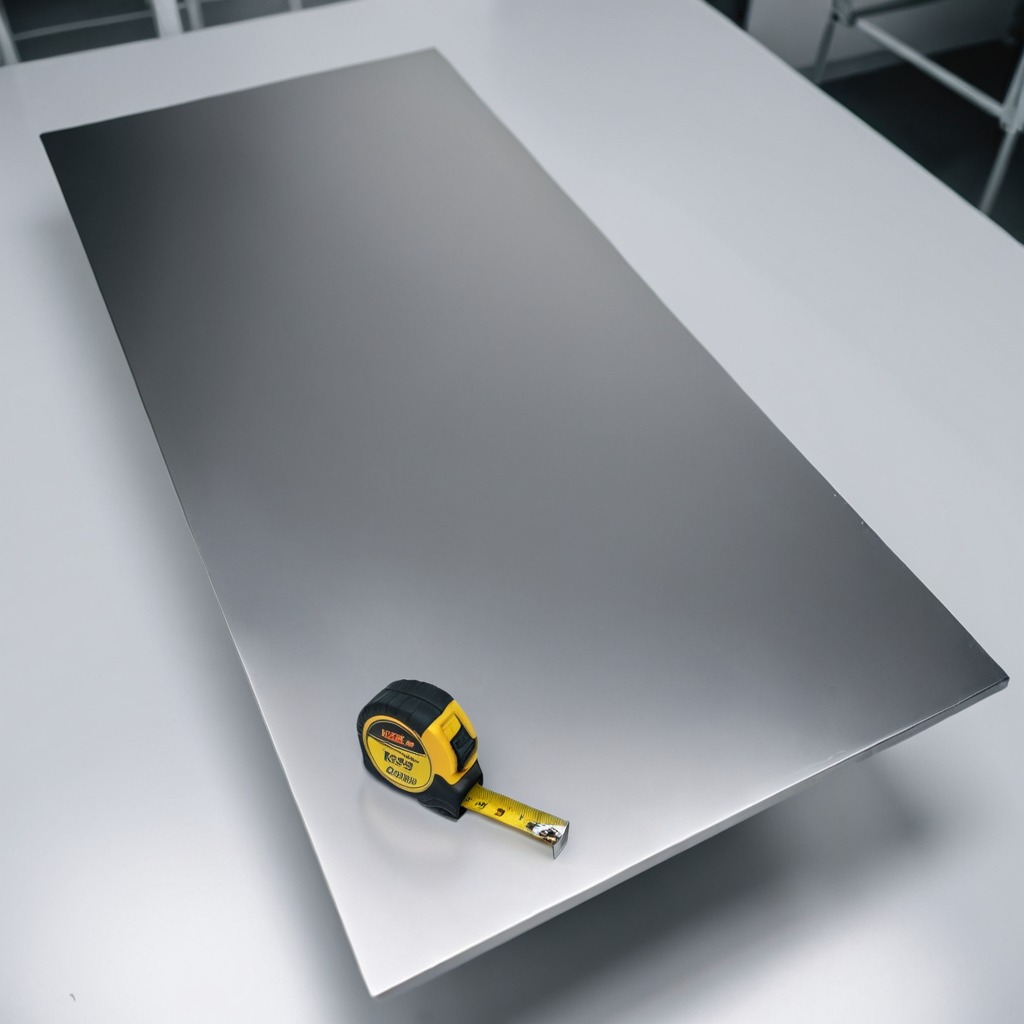
A measuring tape is lying on a stainless steel table in a high-end prototyping lab.